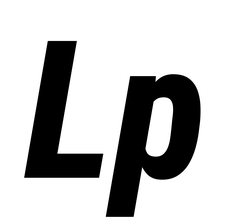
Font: Roboto-Italic_Condensed_ExtraBold_Italic